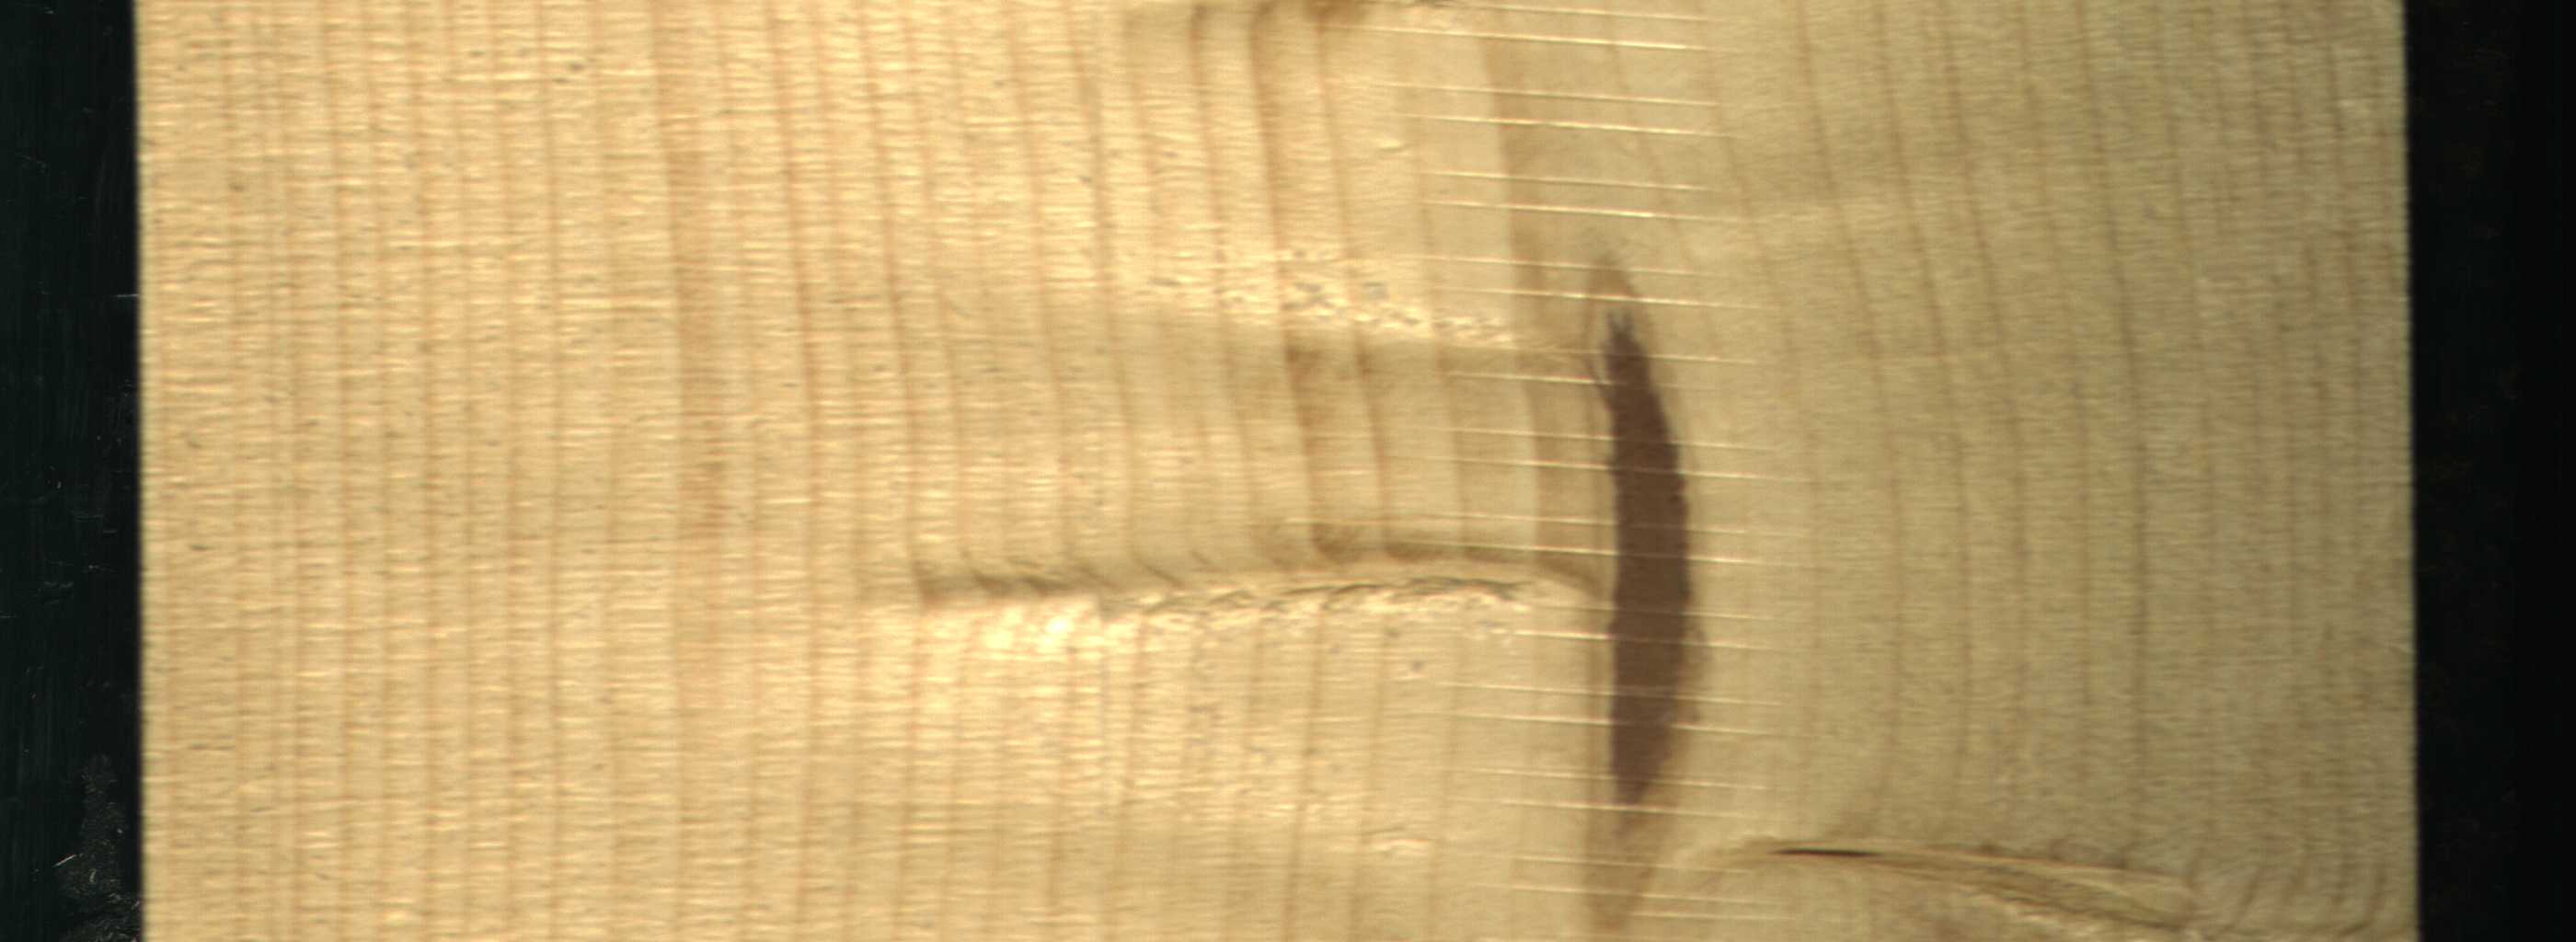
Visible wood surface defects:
Marrow
Live_Knot